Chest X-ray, AP view. Patient: 24 years old, sex M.
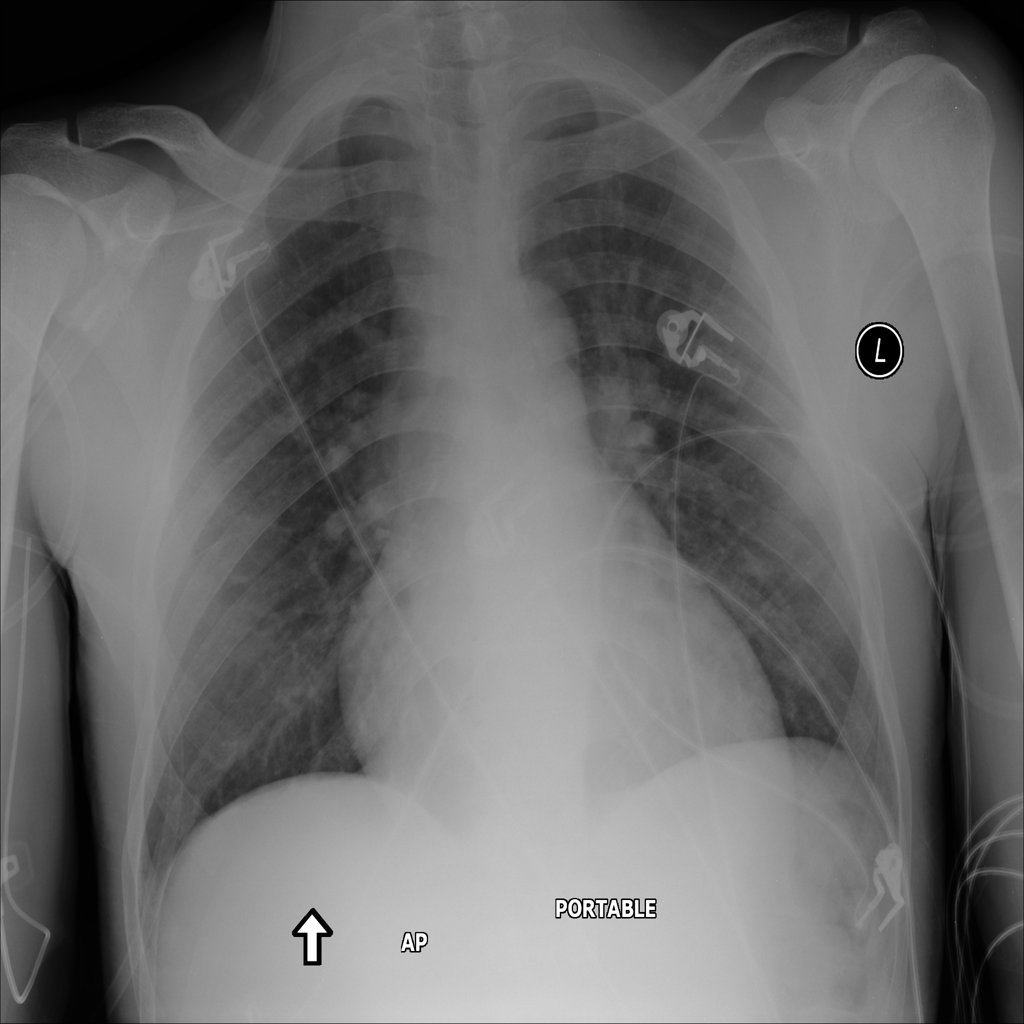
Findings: Cardiomegaly